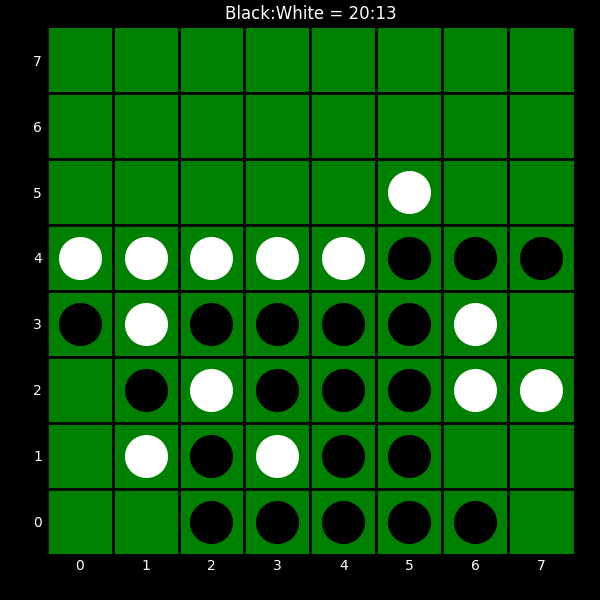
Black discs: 20
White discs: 13